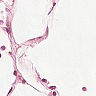
Metastatic tissue present: no